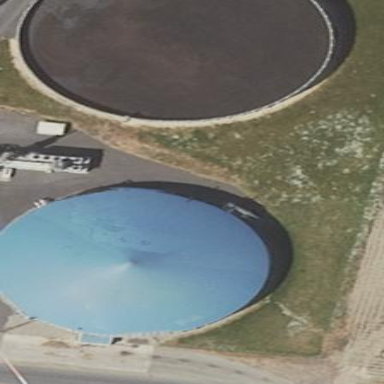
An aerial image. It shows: Digester building.